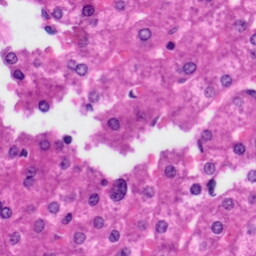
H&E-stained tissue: Liver